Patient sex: F
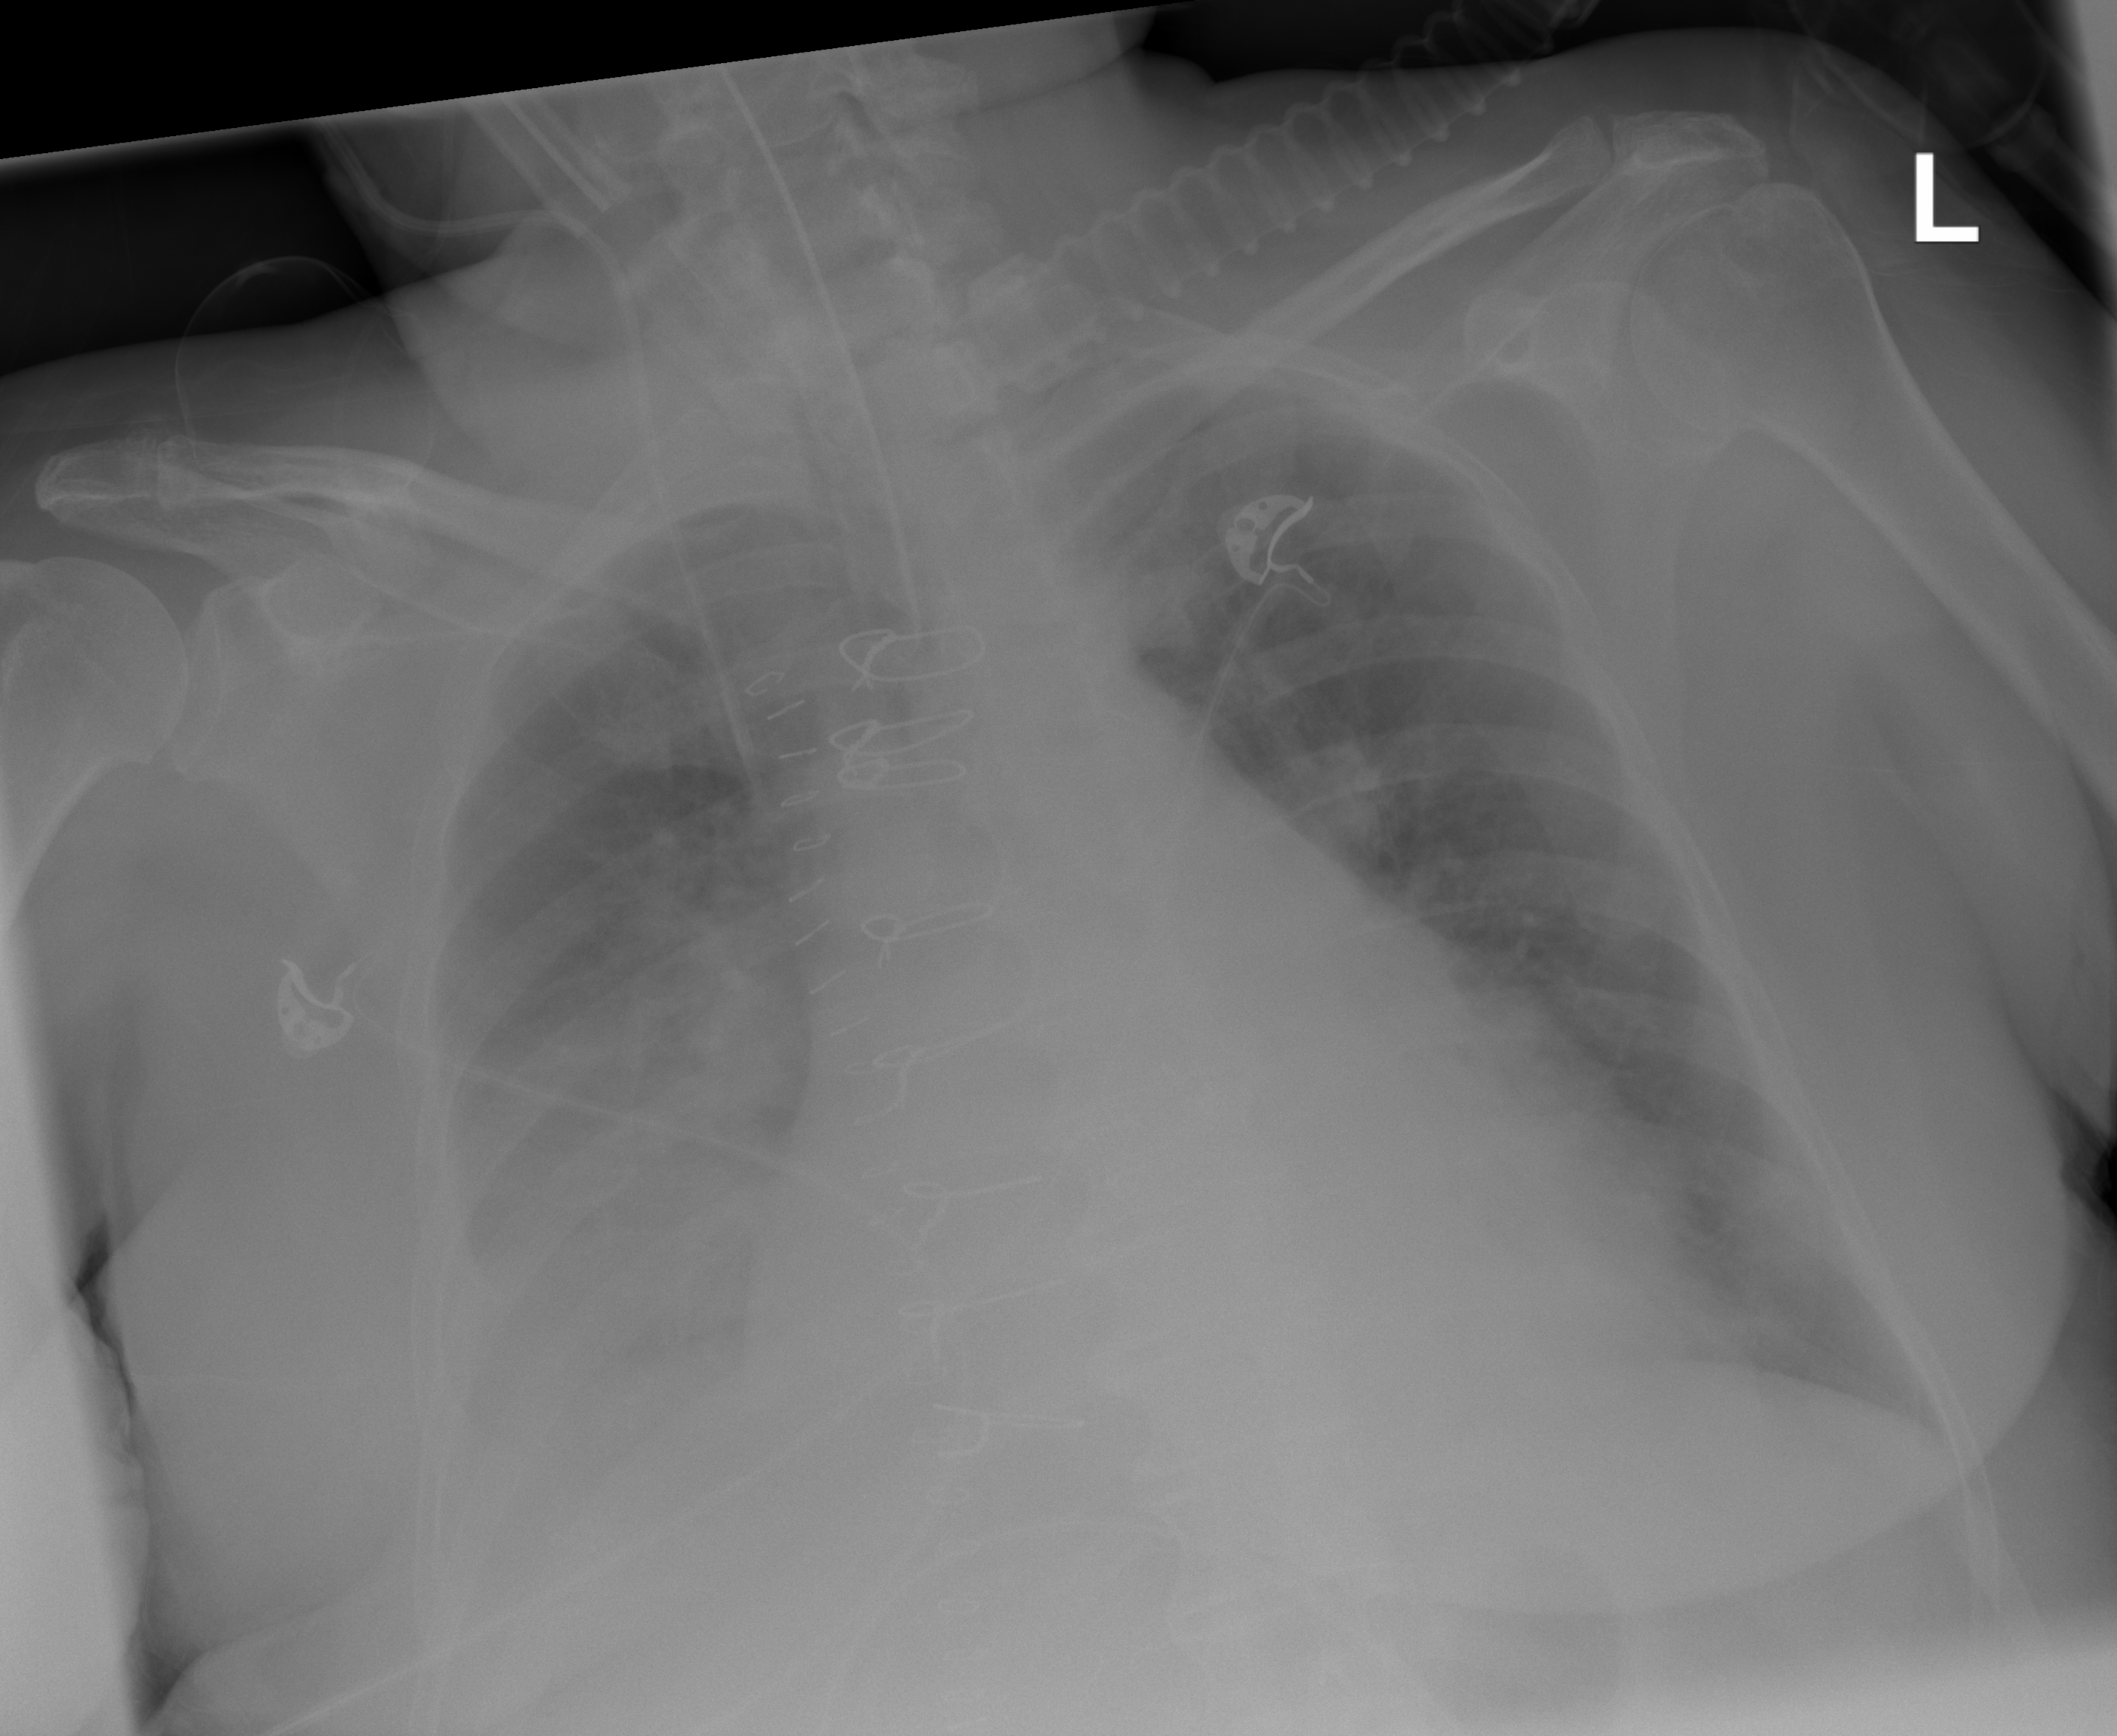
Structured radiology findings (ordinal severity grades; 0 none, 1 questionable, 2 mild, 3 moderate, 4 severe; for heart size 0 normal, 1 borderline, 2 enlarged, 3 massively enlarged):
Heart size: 2
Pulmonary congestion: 2
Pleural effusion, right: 3
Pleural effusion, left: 0
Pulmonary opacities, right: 2
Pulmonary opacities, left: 0
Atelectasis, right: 3
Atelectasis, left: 0